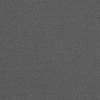
Atmospheric dust classification: dusty